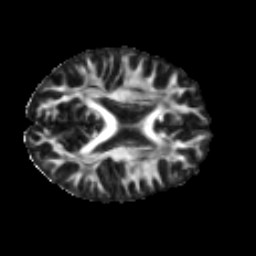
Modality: FA
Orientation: axial
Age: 24
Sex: male
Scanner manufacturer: ge
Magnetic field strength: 3 T
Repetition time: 7.8 s
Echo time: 0.0606 s